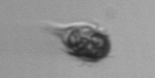
Label: Mesodinium